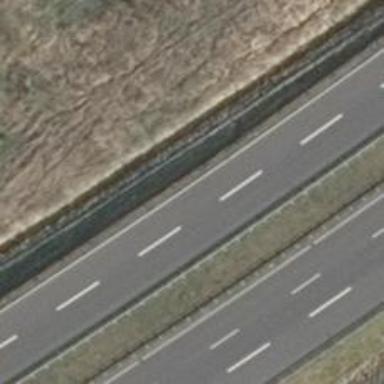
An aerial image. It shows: Trunk motorroad.